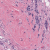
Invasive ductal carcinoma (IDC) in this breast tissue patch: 1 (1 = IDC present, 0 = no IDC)